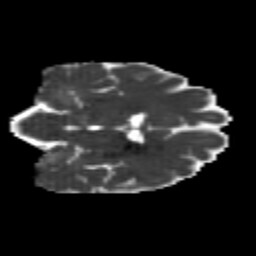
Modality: MD
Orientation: coronal
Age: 26
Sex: male
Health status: healthy
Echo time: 0.074 s